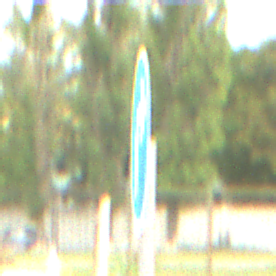
Verkehrszeichen: VorgeschriebeneFahrtrichtungRechts
Umgebung: Outdoor, Suburban
Tageszeit: MorningAfternoon
Wetter: PartlyCloudy
Licht: Natural
Jahreszeit: NotSpecified
Kontrast: LowContrast